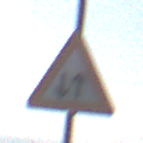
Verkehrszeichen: Gegenverkehr
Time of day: Midday
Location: Outdoor (Nature)
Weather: PartlyCloudy
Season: NotSpecified
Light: Natural